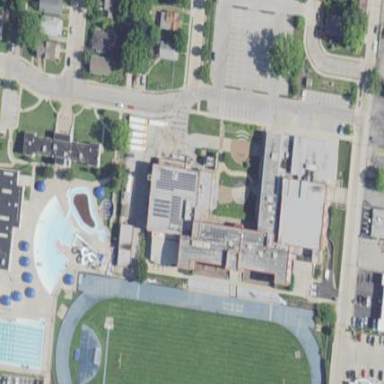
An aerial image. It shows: School building.